Question: Hi I have UITextView that I want it to make its height right above the keyboard. I am making a notes app and I need to bring the UITextView up so it scroll easily.Here is the code:
'''
CGRect keyboardBounds = [[[notification userInfo] objectForKey:UIKeyboardFrameEndUserInfoKey] CGRectValue];
CGRect frame = self.notesTextView.frame;
CGFloat height = self.notesTextView.frame.size.height;
height = frame.size.height;
frame.size.height -= keyboardBounds.size.height;
self.notesTextView.frame = frame;
'''
However the screen turns out like this:

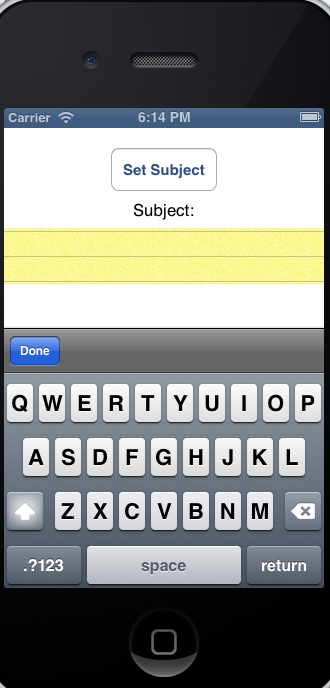
Answer: Here's the answer you need: <URL>
Doing this right is hard but essential. Don't forget to use all the information in the info dictionary passed to the keyboard notification, You need to read the height of the emerging keyboard rather than hard-coding a value, you need to get the animation duration so you can rearrange your views with the same animation duration and you also need to respond to events while editing - imagine that a user begins editing, then decides to connect a bluetooth keyboard to make the editing task easier, or they begin editing with the keyboard connected and then the keyboard battery quits...